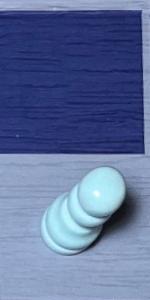
Label: Pawn_White